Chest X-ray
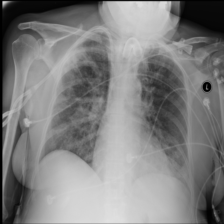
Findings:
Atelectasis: negative
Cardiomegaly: negative
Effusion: negative
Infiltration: positive
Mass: negative
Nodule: negative
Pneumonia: negative
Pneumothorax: negative
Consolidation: negative
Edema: negative
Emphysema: negative
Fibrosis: negative
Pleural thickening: negative
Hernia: negative